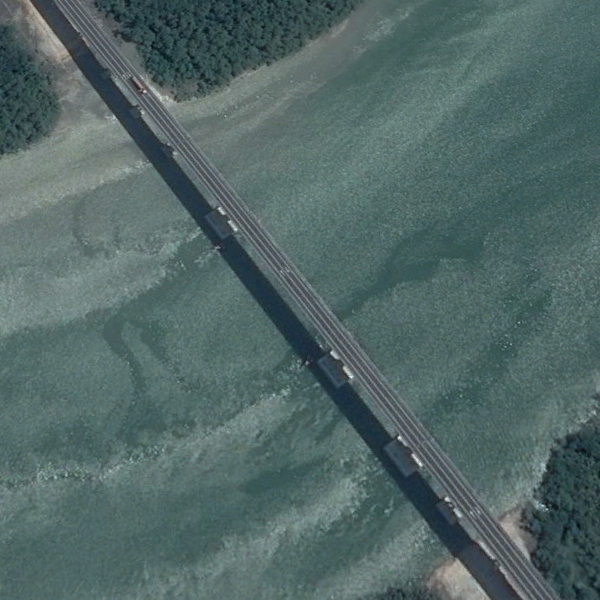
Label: Bridge